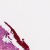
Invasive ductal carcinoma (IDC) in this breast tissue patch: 0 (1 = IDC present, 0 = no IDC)